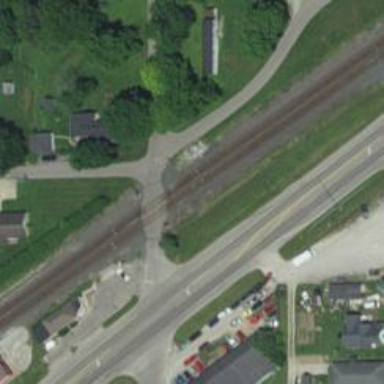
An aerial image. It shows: Railway service station.